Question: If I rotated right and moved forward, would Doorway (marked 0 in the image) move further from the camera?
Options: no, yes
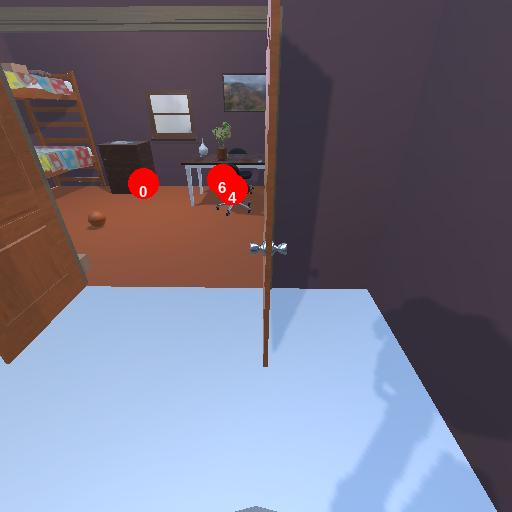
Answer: no